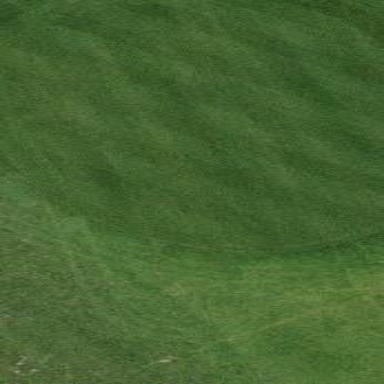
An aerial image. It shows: Golf green with grass surface.